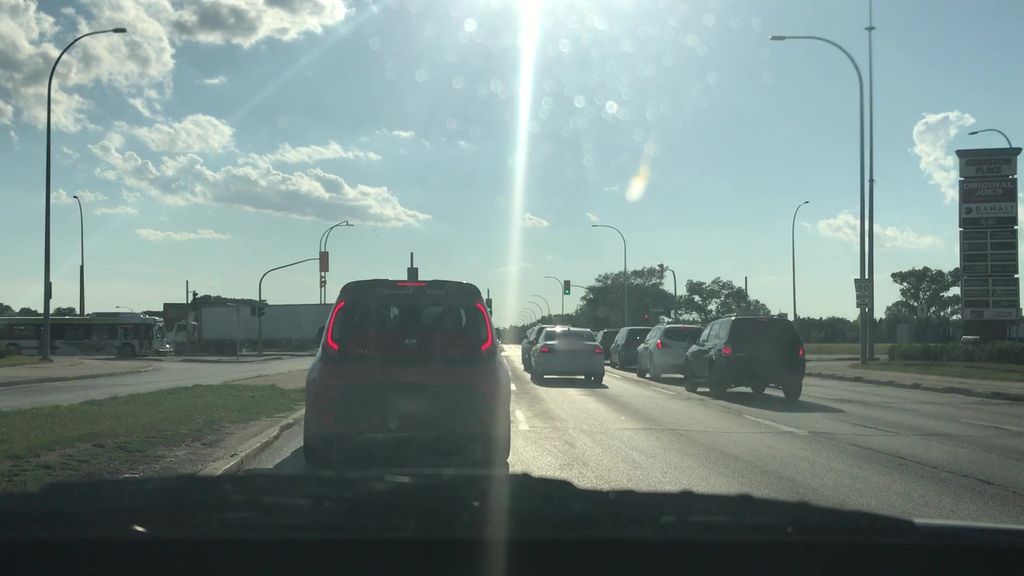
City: winnipeg